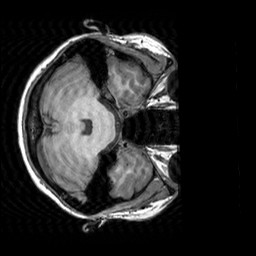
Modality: T1w
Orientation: axial
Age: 25
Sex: female
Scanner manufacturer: siemens
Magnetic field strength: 3 T
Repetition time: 2.3 s
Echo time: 0.00303 s